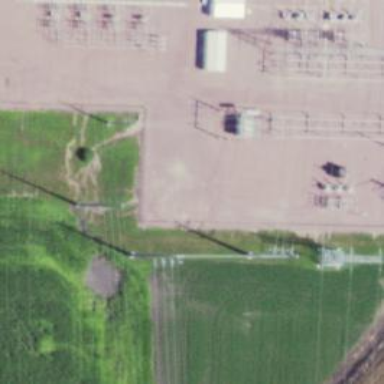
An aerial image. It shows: Power tower.